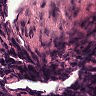
Metastatic tissue present: no